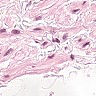
Metastatic tissue present: no